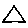
Label: triangle